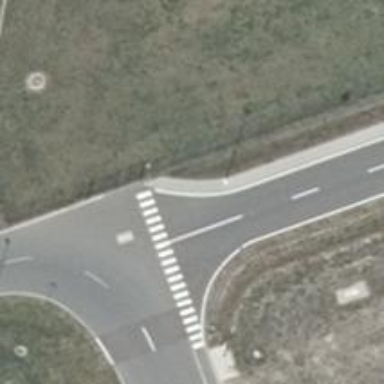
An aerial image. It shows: Zebra crossing on the road.